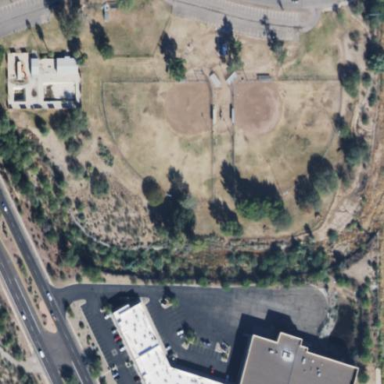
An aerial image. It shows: Softball pitch for leisure land activities.